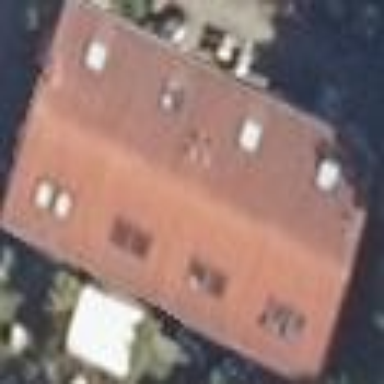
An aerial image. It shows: Terrace building.